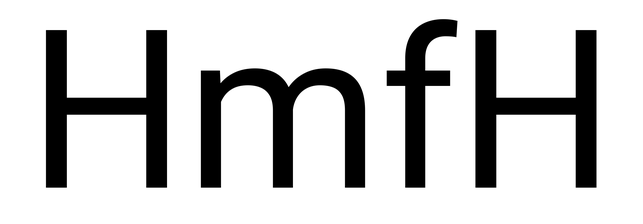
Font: Roboto_Regular